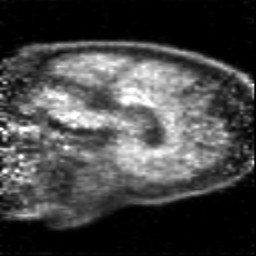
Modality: PET
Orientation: sagittal
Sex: male
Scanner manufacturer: siemens